Field crop: tomato
Growth stage: 2
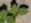
Species: solanum